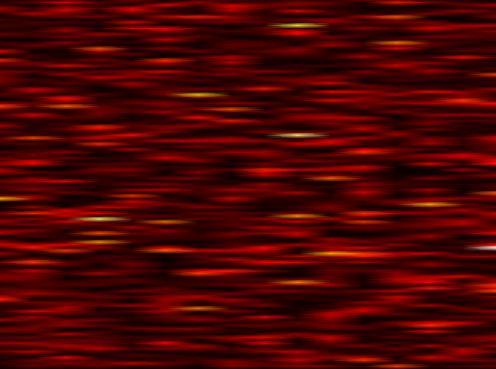
Label: FBMC